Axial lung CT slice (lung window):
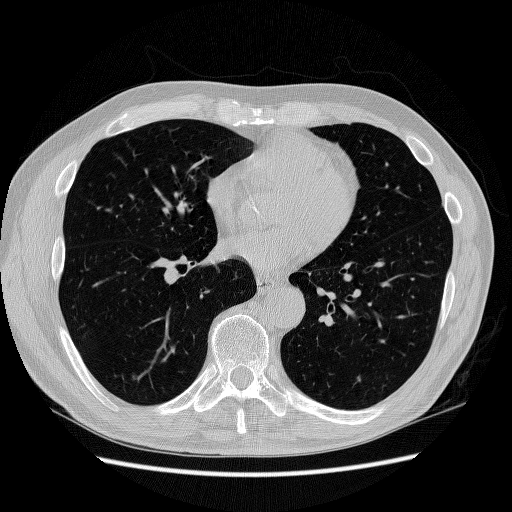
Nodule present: no